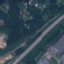
Label: Highway